Question:
You can see from above that the overflow menu is appearing to the right of the icons. Can I choose where this overflow item appears?
Here's my XML:
'''
<menu xmlns:android="http://schemas.android.com/apk/res/android" >
<item
android:id="@+id/add_blind_schedule"
android:icon="@drawable/ic_action_new"
android:orderInCategory="6"
android:showAsAction="always"
android:title="@string/action_settings"
/>
<item
android:id="@+id/current_buddies"
android:icon="@drawable/ic_action_cc_bcc"
android:orderInCategory="5"
android:showAsAction="always"
android:title="@string/your_buddies"
/>
<item
android:id="@+id/restore"
android:icon="@drawable/ic_action_refresh"
android:orderInCategory="4"
android:showAsAction="ifRoom"
android:title="@string/restore_default"
/>
<item
android:id="@+id/about"
android:icon="@drawable/ic_action_about"
android:orderInCategory="3"
android:showAsAction="ifRoom"
android:title="@string/about"
/>
</menu>
'''
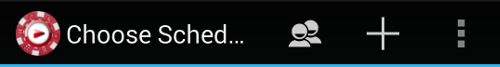
Answer: No you cant decide where it is display.its display place is fixed. if you want to display it to your own place then you have to create your own overflow menu with sub menu items and then set it to your own place.